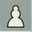
Piece: wP